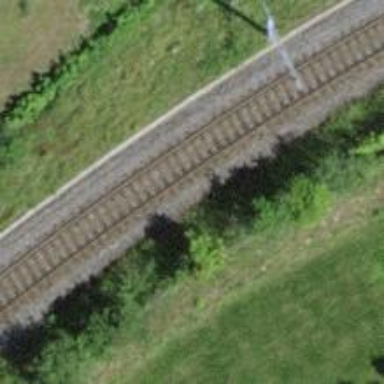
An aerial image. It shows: Single railway track with electrification through contact line.